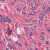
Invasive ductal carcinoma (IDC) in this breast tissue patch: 1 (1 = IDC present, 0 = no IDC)